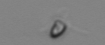
Label: Pyramimonas